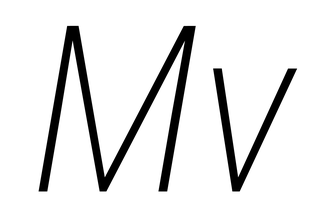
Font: Roboto-Italic_Condensed_ExtraLight_Italic